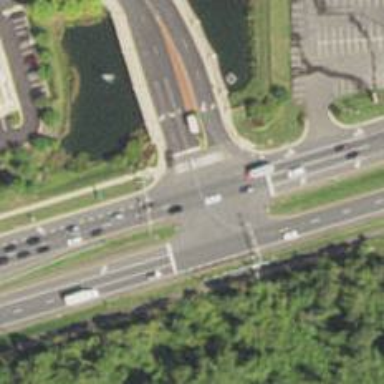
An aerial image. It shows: This image shows trunk highway that functions as expressway.